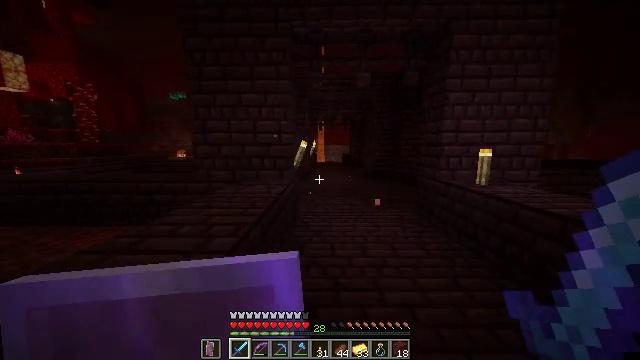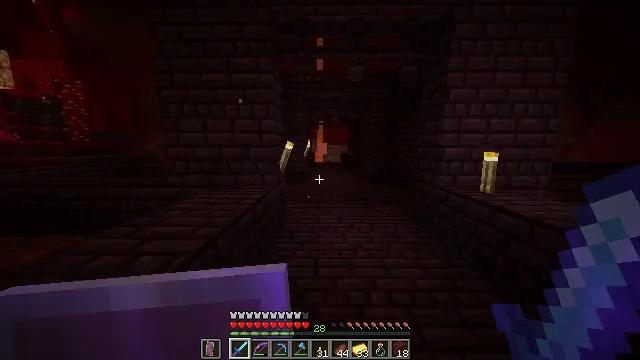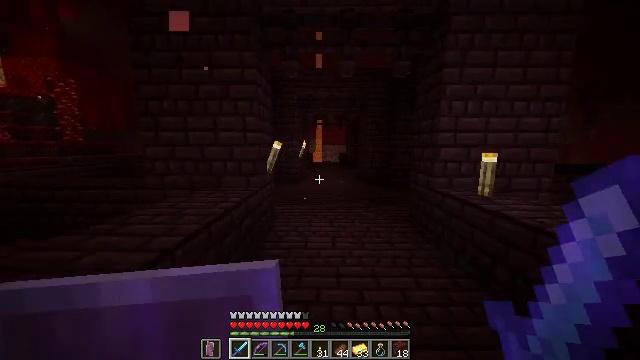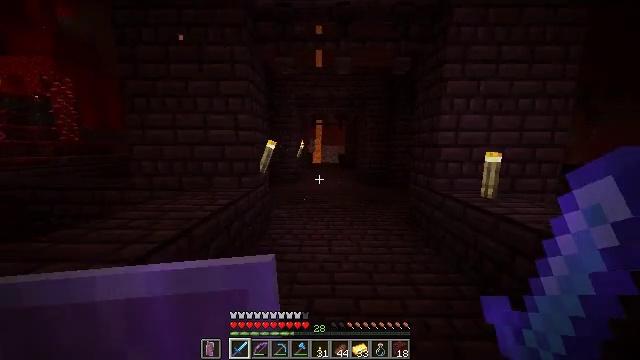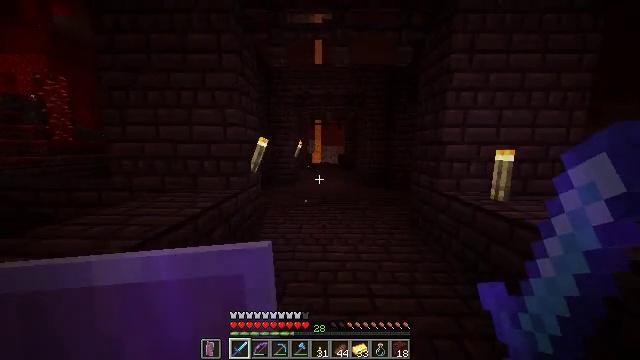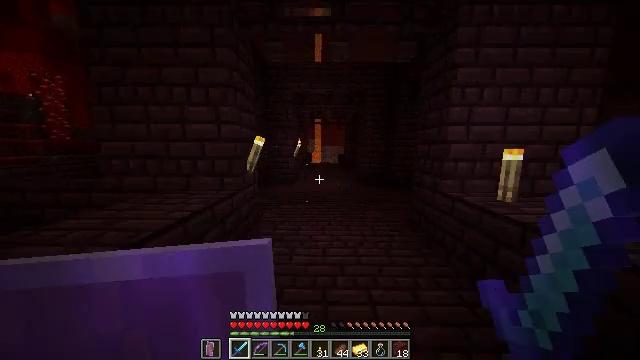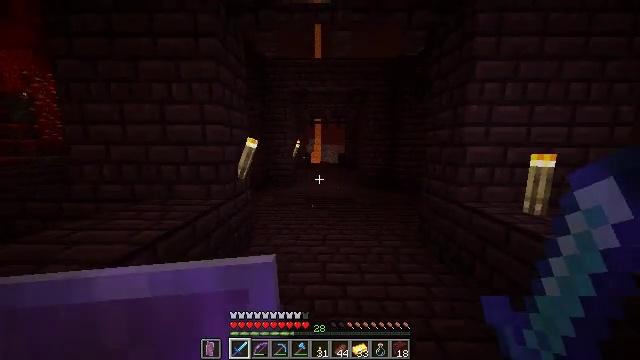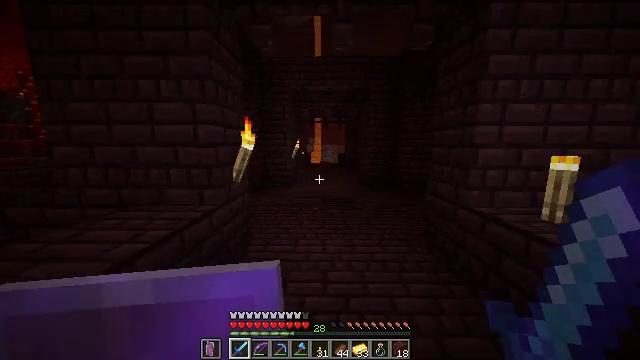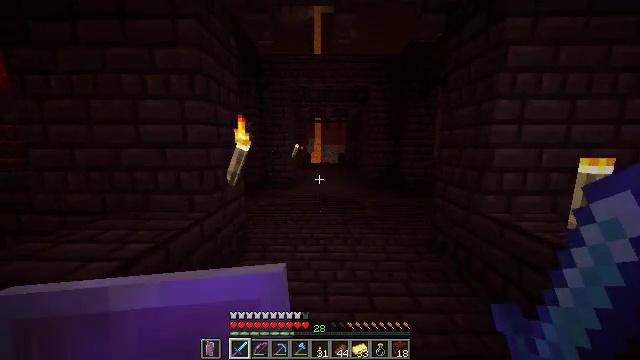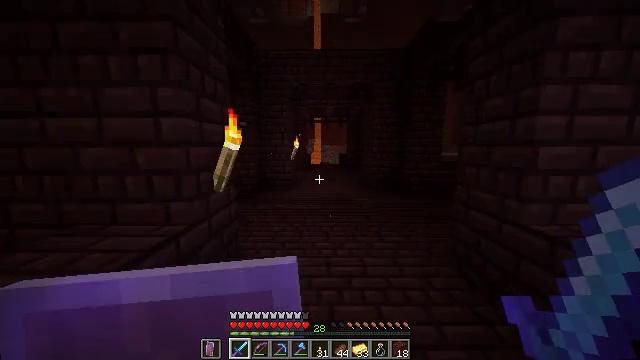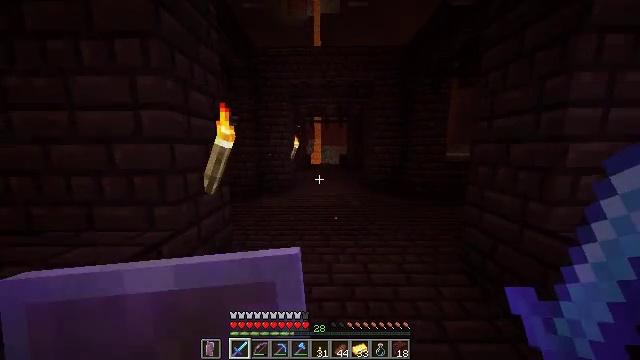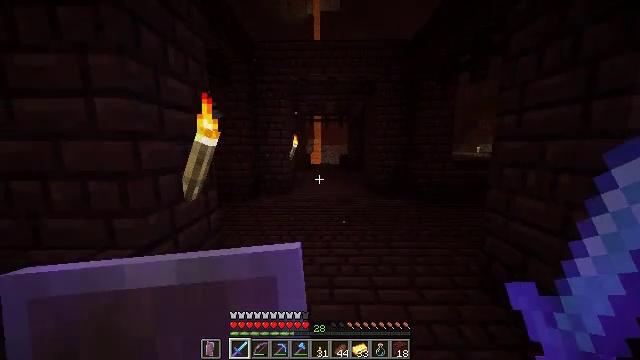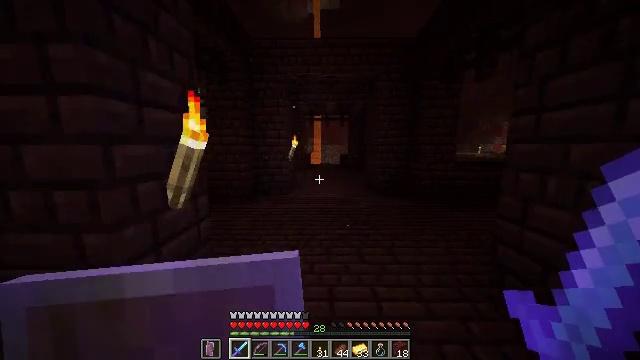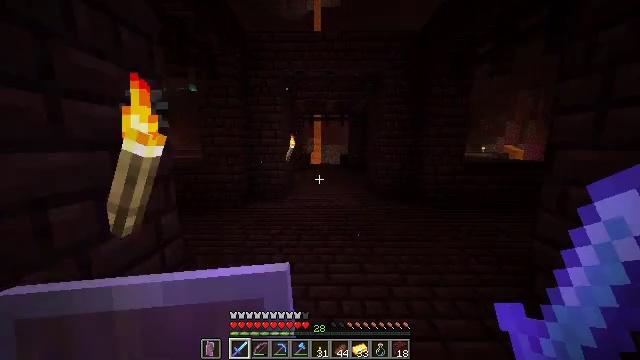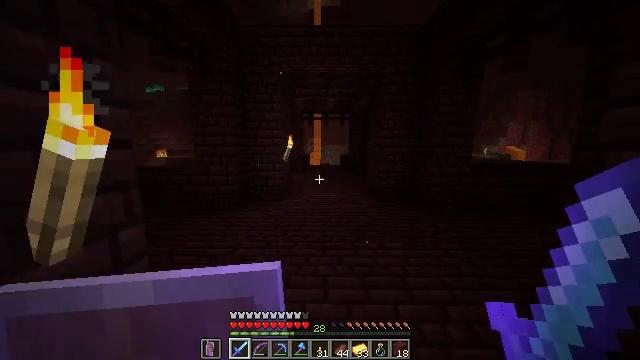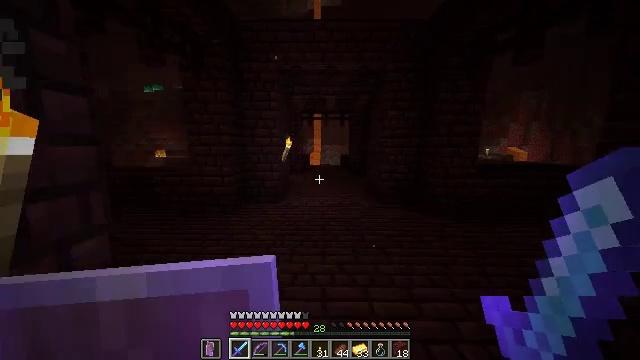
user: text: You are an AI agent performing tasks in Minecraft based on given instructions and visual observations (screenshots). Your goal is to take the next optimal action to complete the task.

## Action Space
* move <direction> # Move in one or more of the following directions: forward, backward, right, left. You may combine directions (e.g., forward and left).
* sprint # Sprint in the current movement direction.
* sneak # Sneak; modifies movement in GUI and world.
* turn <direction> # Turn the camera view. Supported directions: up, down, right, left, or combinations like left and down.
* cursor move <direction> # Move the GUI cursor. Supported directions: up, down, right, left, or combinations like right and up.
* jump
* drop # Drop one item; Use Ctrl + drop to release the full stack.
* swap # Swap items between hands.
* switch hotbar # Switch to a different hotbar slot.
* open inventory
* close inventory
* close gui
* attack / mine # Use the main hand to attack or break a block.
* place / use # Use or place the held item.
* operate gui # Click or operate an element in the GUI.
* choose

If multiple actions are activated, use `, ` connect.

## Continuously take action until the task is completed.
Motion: motion action
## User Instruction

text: Remove crimson roots from the inventory.
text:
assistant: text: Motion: move forward and move right
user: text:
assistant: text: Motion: move forward and move right
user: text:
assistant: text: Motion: move forward
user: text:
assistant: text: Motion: move forward
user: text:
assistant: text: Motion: move forward
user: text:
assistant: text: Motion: move forward
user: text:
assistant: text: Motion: move forward
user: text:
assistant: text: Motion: move forward
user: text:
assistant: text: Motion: move forward
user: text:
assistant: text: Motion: move forward, sprint
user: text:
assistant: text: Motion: move forward, sprint
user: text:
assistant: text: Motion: move forward
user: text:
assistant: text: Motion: move forward
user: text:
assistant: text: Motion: move forward
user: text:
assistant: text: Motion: move forward
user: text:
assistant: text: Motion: move forward
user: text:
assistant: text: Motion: move forward
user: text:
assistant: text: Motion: move forward and move right, turn left and down
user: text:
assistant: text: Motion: move forward and move right, turn left and down
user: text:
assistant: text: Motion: move forward, turn left and down
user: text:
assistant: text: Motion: move forward, turn left
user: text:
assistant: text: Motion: move forward
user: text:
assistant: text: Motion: move forward, turn left
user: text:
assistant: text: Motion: move forward, turn left
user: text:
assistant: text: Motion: move forward, turn left and up
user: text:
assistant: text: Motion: move forward, turn left
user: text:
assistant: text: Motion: move forward, turn left
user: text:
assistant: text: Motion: move forward
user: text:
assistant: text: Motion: move forward
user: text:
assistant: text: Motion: move forward, turn left